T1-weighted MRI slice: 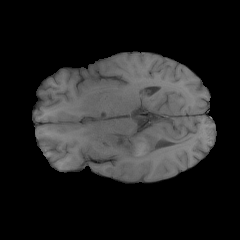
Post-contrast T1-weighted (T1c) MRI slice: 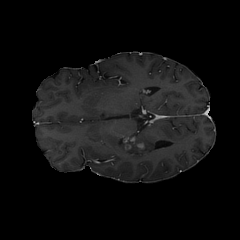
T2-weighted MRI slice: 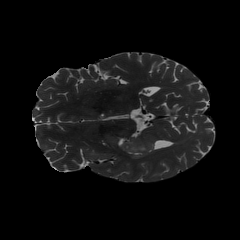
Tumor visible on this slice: yes